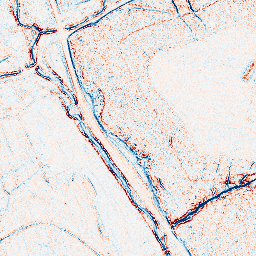
Category: edge_preserving
Decomposition family: bilateral
Decomposition parameters: d: 5
sigma_color: 100
sigma_space: 25
Upsampling method: edge_directed
Upsampling parameters: scale: 4
Upsampling scale: 4